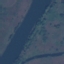
Land use / land cover: River